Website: macys
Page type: store-pickup
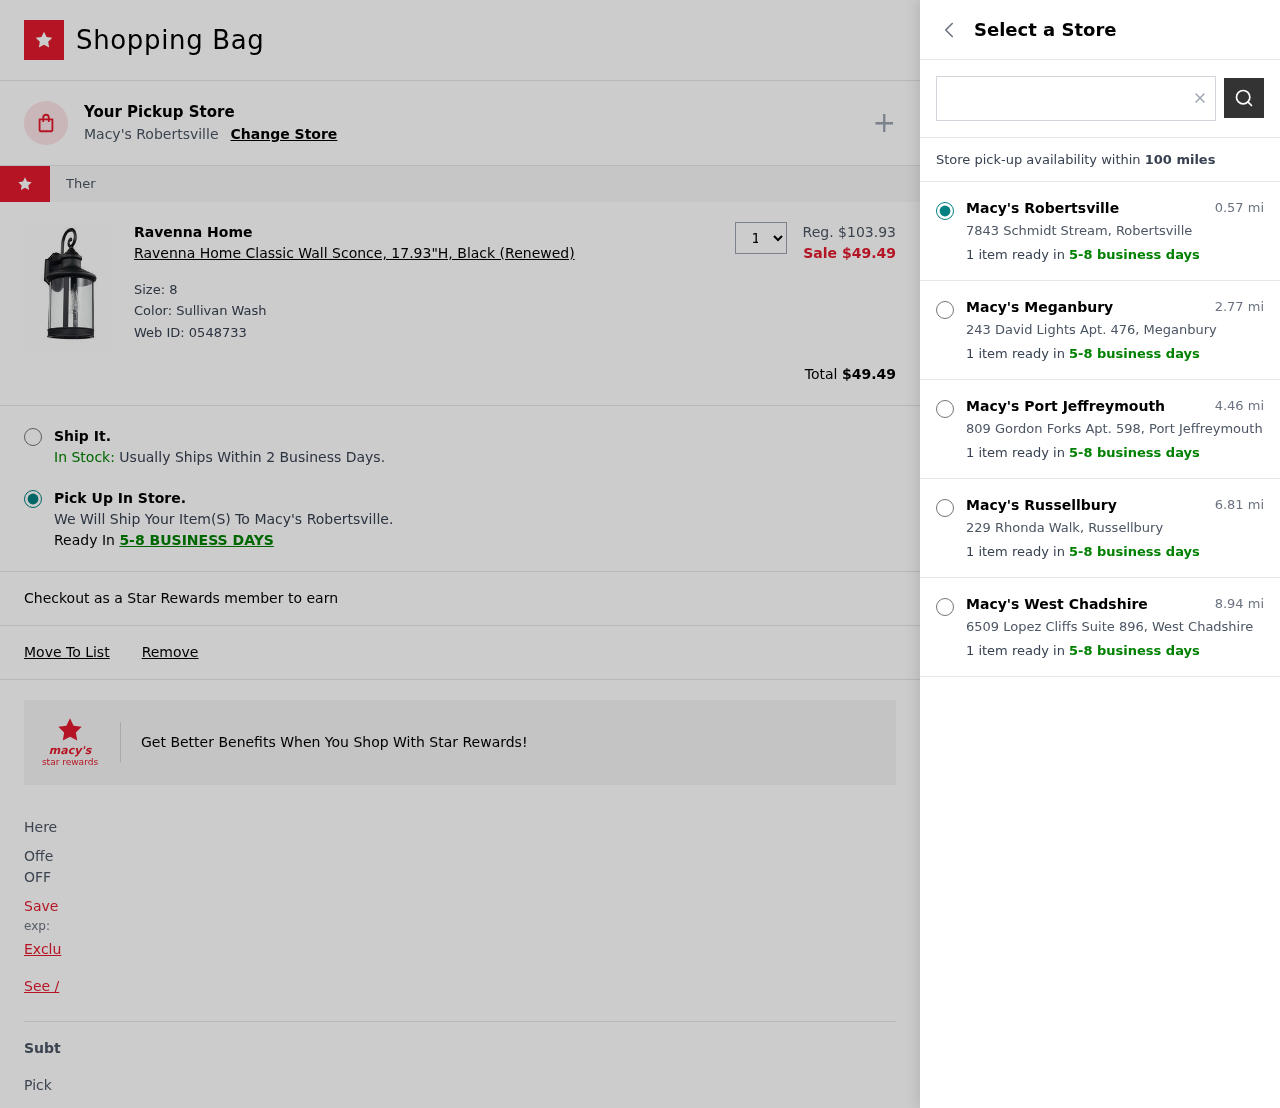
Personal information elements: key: PII_LOCATION1_CITY
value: Robertsville
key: PII_LOCATION1_STREET
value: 7843 Schmidt Stream
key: PII_LOCATION2_CITY
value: Meganbury
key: PII_LOCATION2_STREET
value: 243 David Lights Apt. 476
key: PII_LOCATION3_CITY
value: Port Jeffreymouth
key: PII_LOCATION3_STREET
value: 809 Gordon Forks Apt. 598
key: PII_LOCATION4_CITY
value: Russellbury
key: PII_LOCATION4_STREET
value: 229 Rhonda Walk
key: PII_LOCATION5_CITY
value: West Chadshire
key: PII_LOCATION5_STREET
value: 6509 Lopez Cliffs Suite 896
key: PII_POSTCODE
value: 24065
Product elements: key: PRODUCT1_BRAND
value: Ravenna Home
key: PRODUCT1_NAME
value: Ravenna Home Classic Wall Sconce, 17.93"H, Black (Renewed)
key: PRODUCT1_PRICE
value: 49.49
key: PRODUCT1_QUANTITY
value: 1
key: PRODUCT1_ORIGINAL_PRICE
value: $103.93
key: PRODUCT1_WEB_ID
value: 0548733
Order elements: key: ORDER_TOTAL
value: $49.49
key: ORDER_DELIVERY_DATE
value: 5-8 business days
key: ORDER_DELIVERY_DATE
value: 5-8 BUSINESS DAYS
Search elements: key: SEARCH_LOCATION
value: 24065